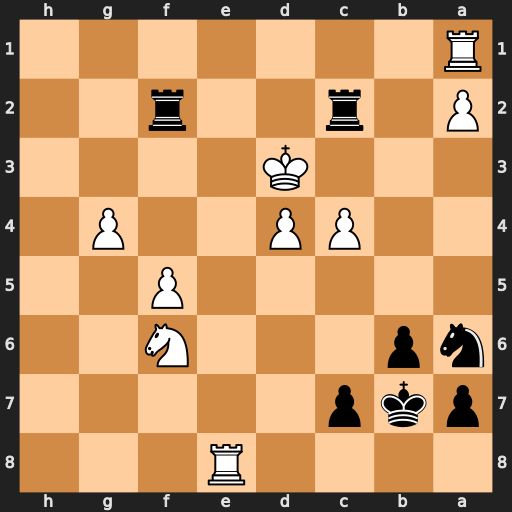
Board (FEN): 4R3/pkp5/np3N2/5P2/2PP2P1/3K4/P1r2r2/R7
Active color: b
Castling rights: -
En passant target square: -
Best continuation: Nb4+ Ke4 Rce2#